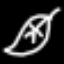
Label: leaf